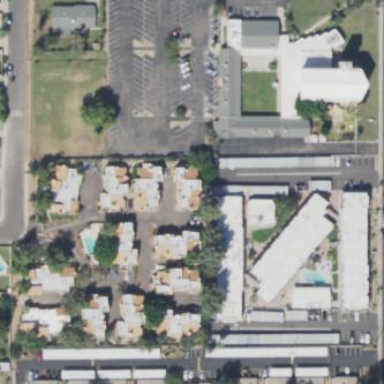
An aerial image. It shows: Residential area with apartments.